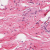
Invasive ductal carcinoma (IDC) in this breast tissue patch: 0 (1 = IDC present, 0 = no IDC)